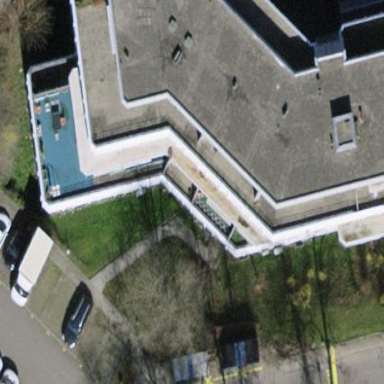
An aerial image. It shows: Office building with flat roof.